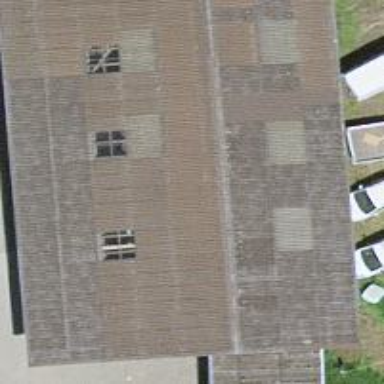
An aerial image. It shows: Shed building.